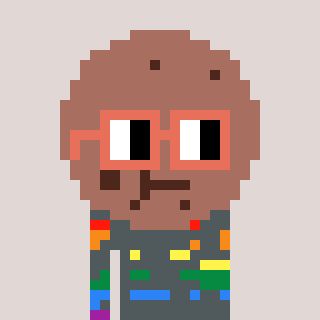
a pixel art character with square orange glasses, a cookie-shaped head and a grayscale-colored body on a warm background